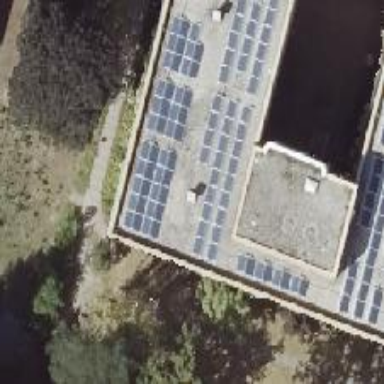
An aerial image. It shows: Solar power generator with photovoltaic panels.